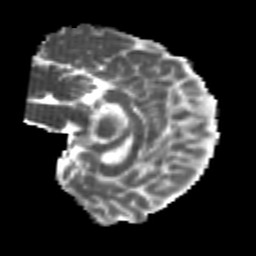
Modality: MD
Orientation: sagittal
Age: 26
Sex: female
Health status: healthy
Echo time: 0.074 s